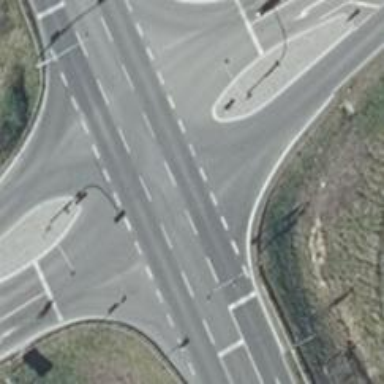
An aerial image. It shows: Road with traffic signals controlling the flow of traffic.